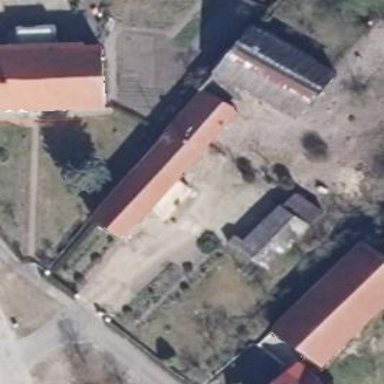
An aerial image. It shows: Simple and straightforward house.